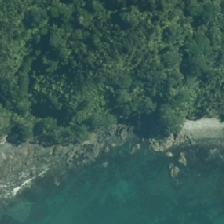
Land cover: low_producing_grassland